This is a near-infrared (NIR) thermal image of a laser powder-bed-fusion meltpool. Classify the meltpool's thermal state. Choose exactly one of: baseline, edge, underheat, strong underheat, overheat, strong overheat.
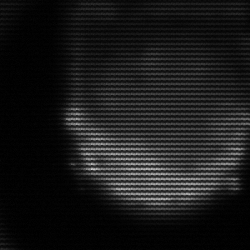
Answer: edge